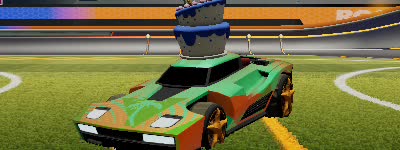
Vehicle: breakout